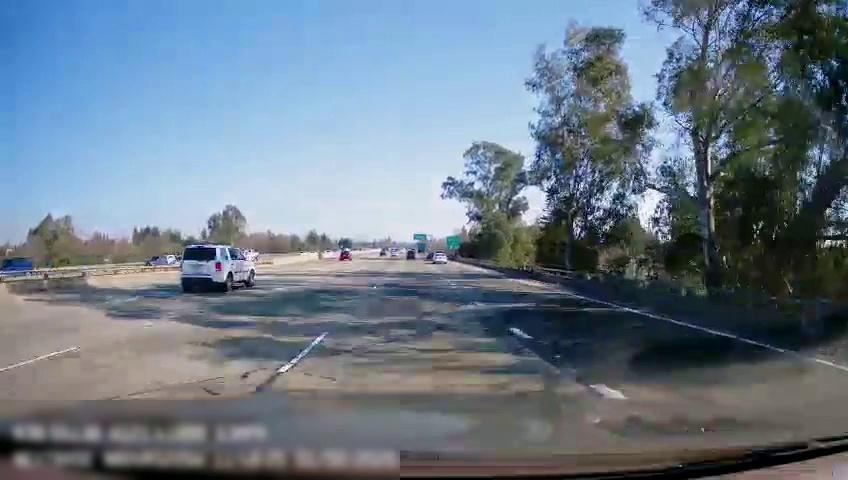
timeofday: Day
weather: Sunny
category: Drivable Space
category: Vehicles | Van
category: Vehicles | SUV
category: Vehicles | SUV
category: Vehicles | Car
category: Vehicles | SUV
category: Vehicles | SUV
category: Vehicles | SUV
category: Lanes | Alternate Lane
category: Lanes | Alternate Lane
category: Lanes | Alternate Lane
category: Lanes | Alternate Lane
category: Lanes | Alternate Lane
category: Traffic | Signs
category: Traffic | Signs